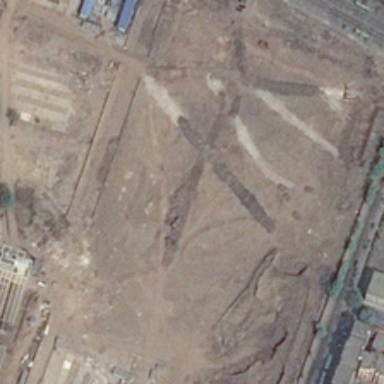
Several buildings are near a piece of irregular bareland .